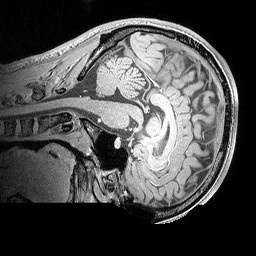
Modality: MP2RAGE
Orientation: sagittal
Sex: male
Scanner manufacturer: siemens
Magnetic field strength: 3 T
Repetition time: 5 s
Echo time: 0.00292 s